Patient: sex M, age 62
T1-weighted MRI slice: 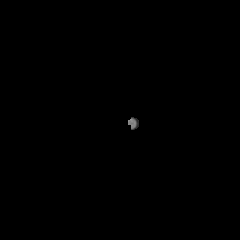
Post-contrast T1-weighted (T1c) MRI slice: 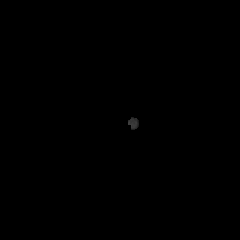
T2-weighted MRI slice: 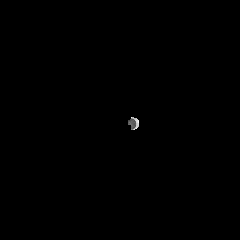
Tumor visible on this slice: no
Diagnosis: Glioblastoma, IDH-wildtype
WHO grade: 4